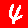
Digit: 4